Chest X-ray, PA view. Patient: 24 years old, sex F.
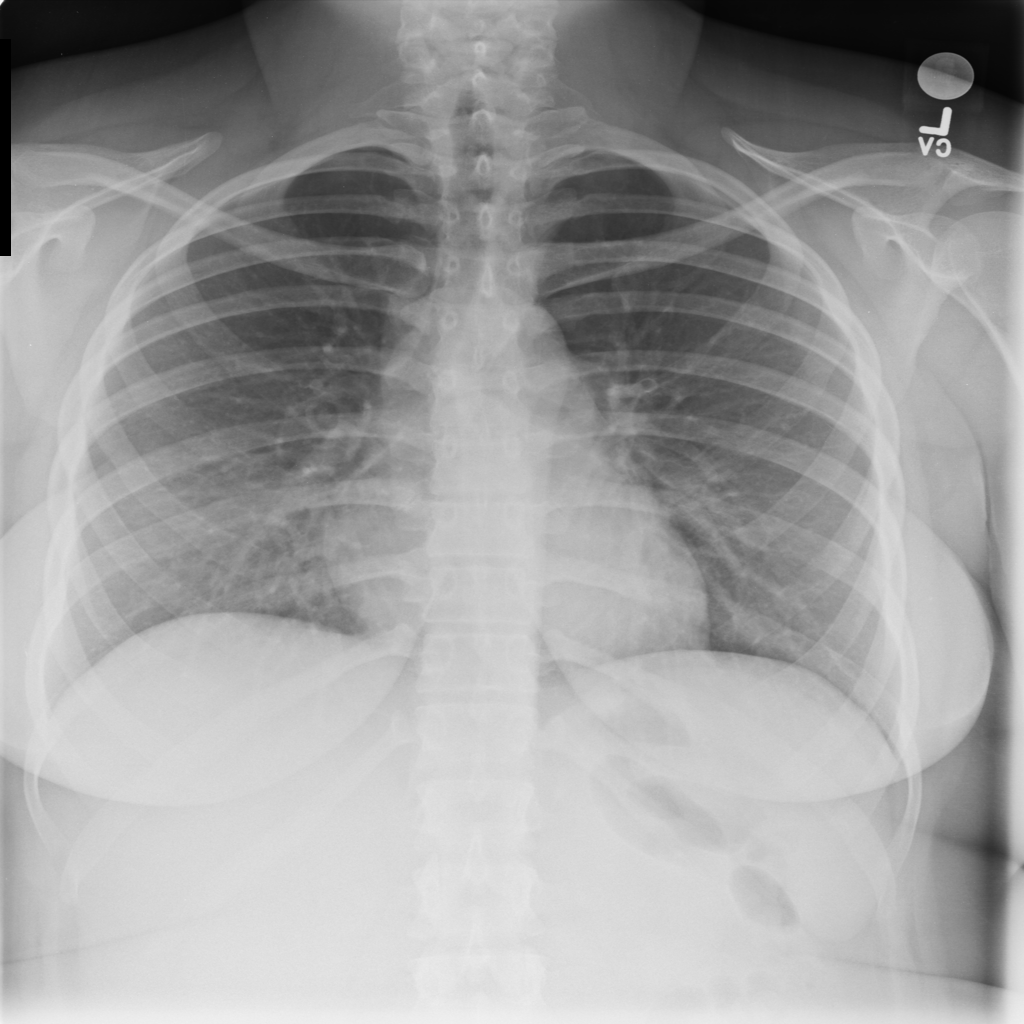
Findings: No Finding